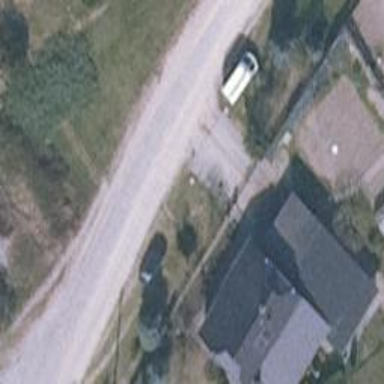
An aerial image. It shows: Driveway leading to service road.